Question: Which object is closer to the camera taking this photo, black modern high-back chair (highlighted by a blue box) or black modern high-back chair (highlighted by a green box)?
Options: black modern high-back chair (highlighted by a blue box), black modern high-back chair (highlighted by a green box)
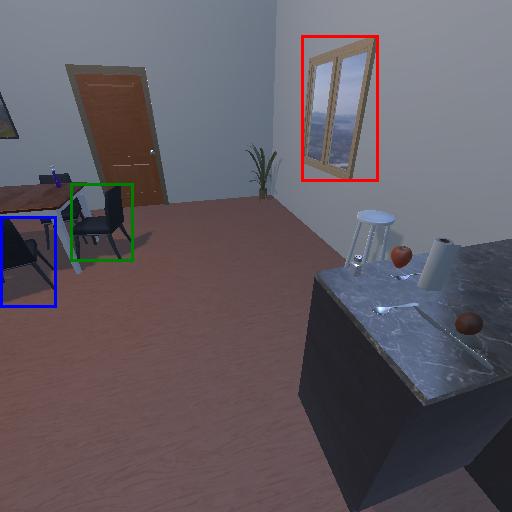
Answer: black modern high-back chair (highlighted by a blue box)